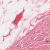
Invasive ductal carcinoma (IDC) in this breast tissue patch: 0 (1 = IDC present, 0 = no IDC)